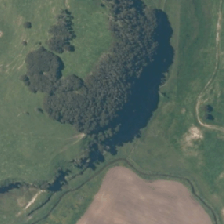
Land cover: manuka_kanuka